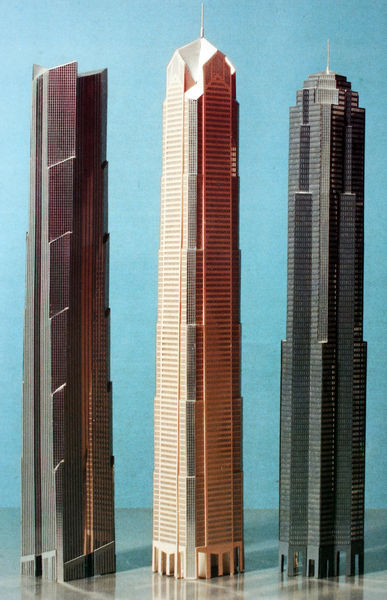
Titel: Verwaltungshochhaus für die "Bank of the South West" in Houston/Texas - Modellansichten, Entwurfsvarianten
Künstler: Helmut Jahn
Schlagwörter: blau, weiß, braun, fenster, grau, schwarz, säulen, dach, rot, architektur, spitze, spiegelung, boden, drei, spitzen, modell, amerika, bank, seitenansicht, streifen, metall, türme, fliesen, modelle, geschosse, entwürfe, stockwerke, antenne, vergleich, gliederung, hochhaus, hochhäuser, wolkenkratzer